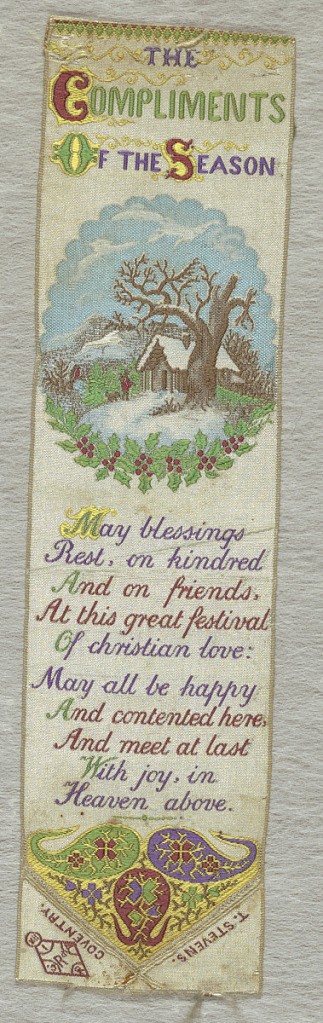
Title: The Compliments of the Season
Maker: Thomas Stevens, English, 1828–1888
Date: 1871
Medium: silk Technique: jacquard woven
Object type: Bookmark
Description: White silk ribbon with a oval vignette consisting of a winter landscape with holly. Below is the passge: May blessings rest on kindred and on friends, At this great festival of Christian love. May all be happy and contented here, and meet at last with joy in Heaven above.